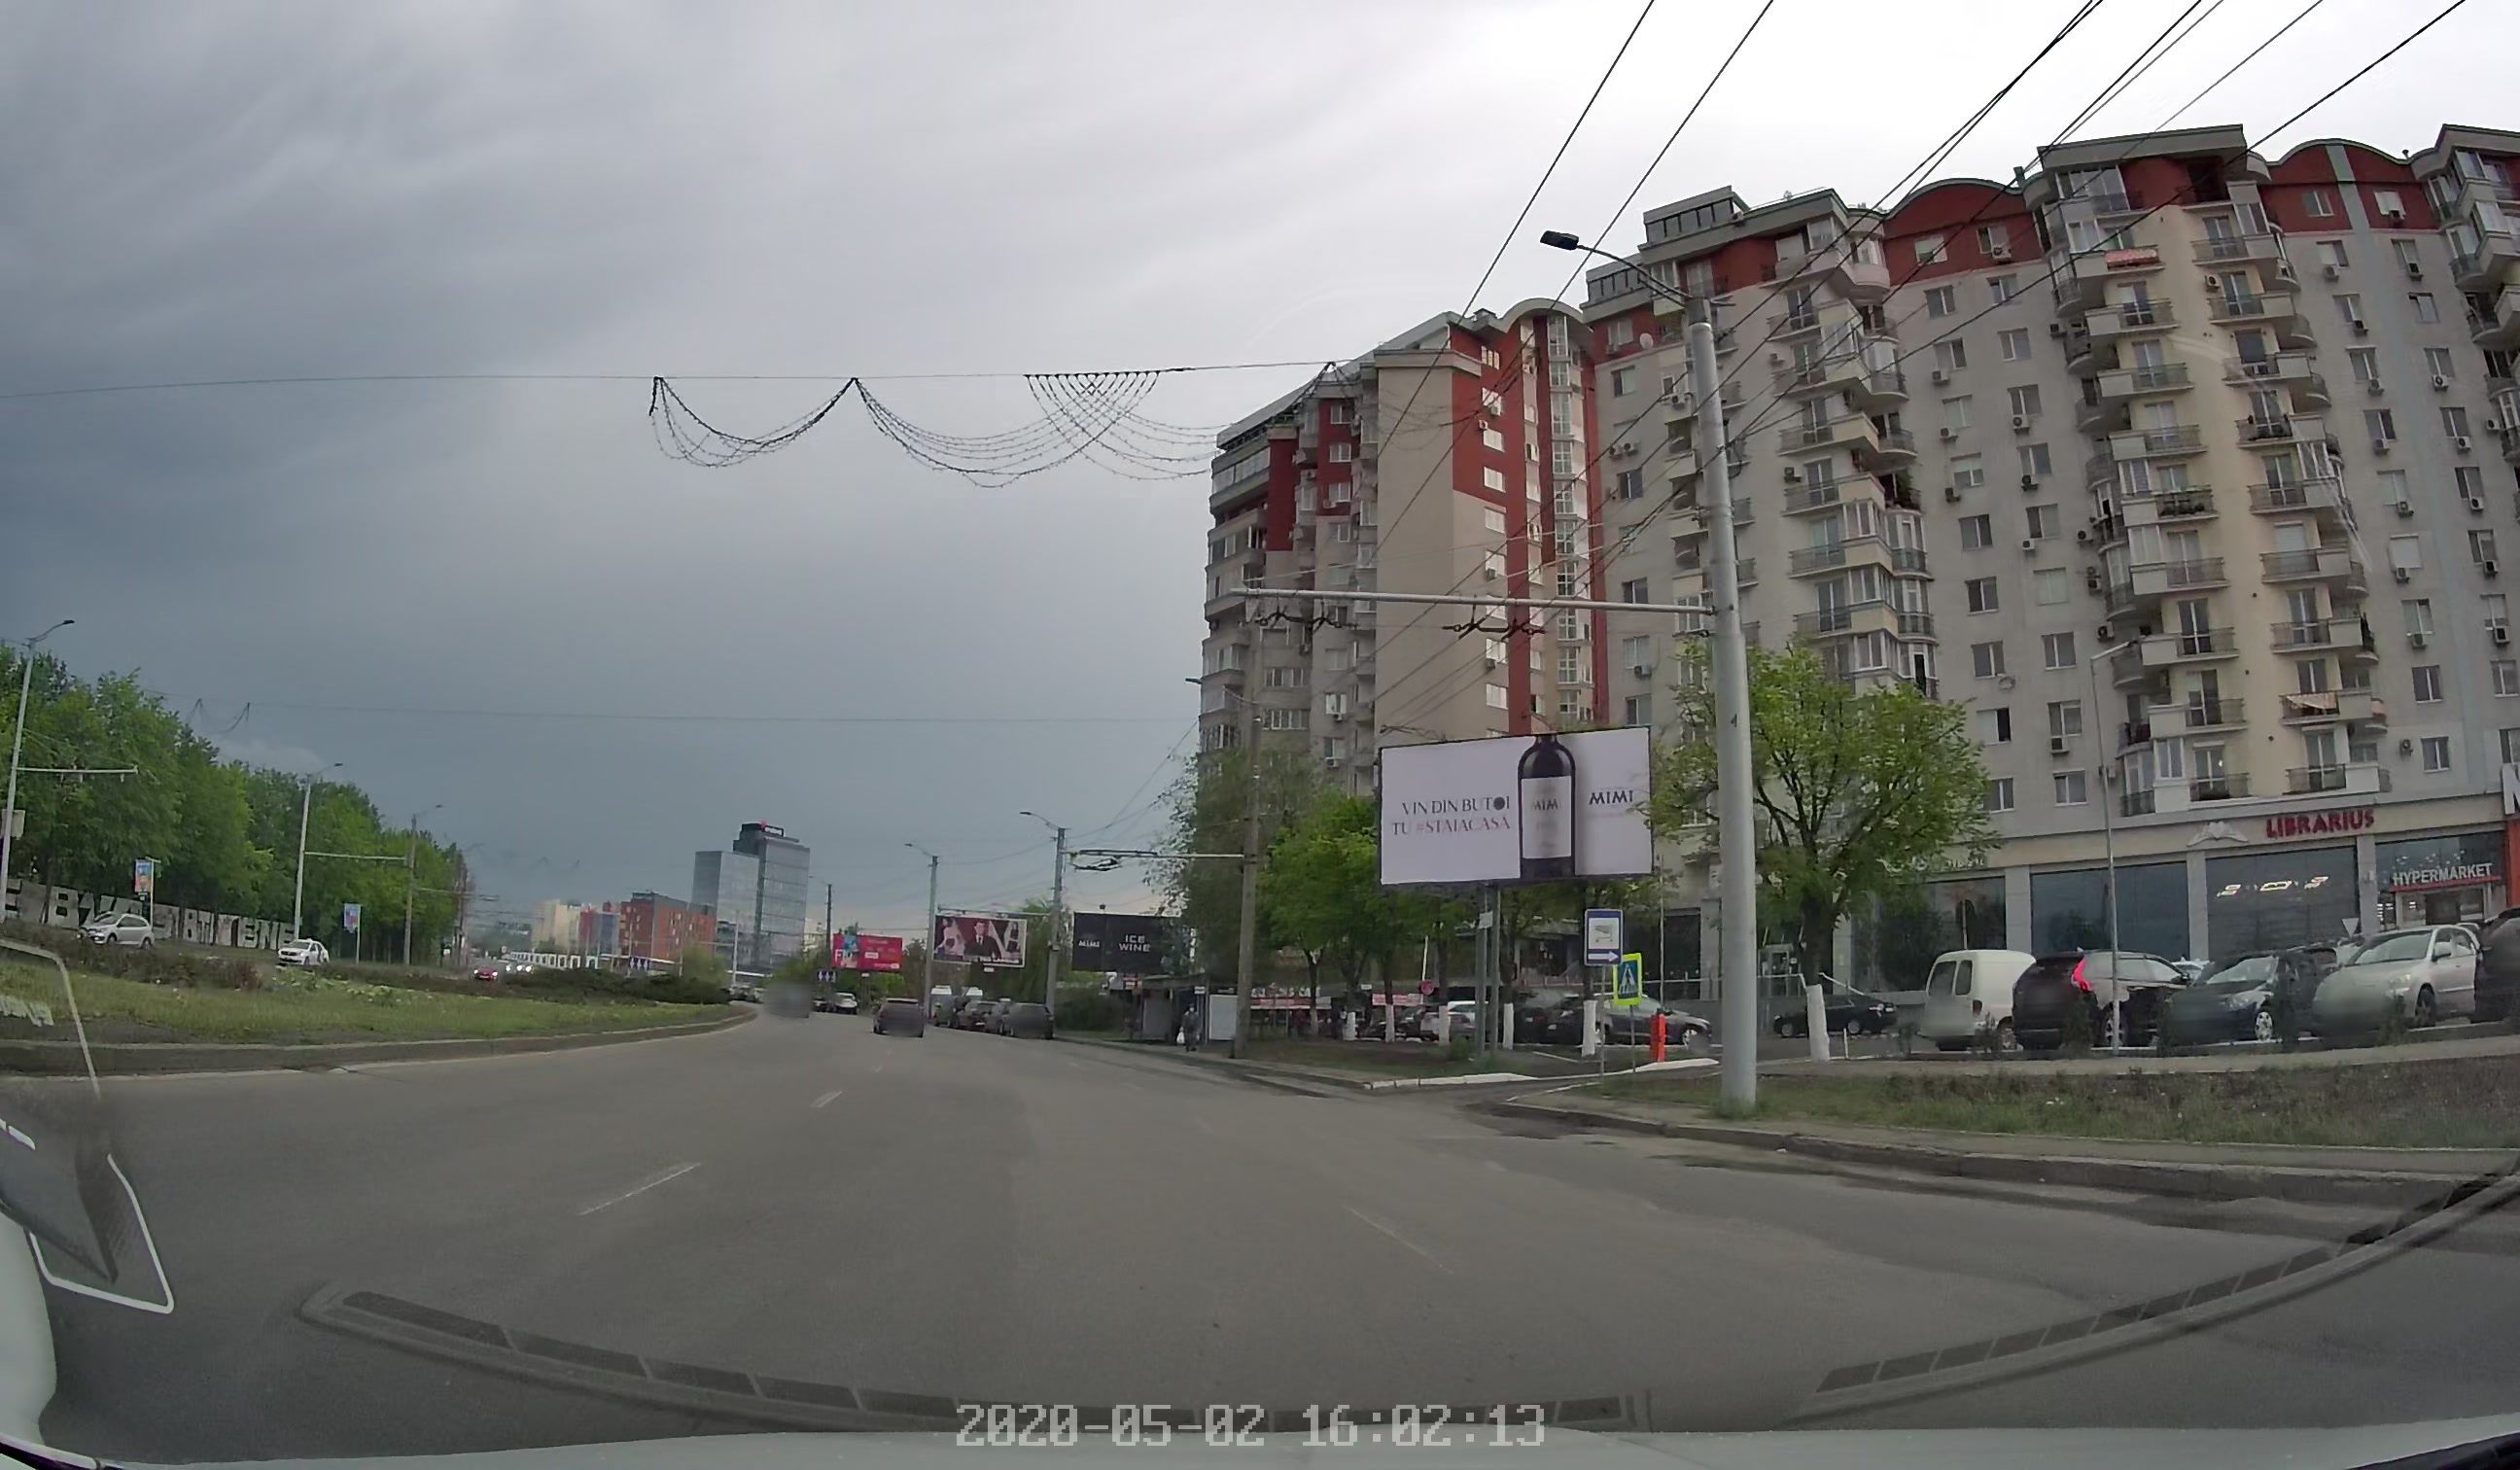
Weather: cloudy
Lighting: day
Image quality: good
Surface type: driving surface
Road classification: trunk
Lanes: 3
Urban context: urban centre
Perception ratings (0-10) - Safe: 1.49, Lively: 6.79, Beautiful: 1.76, Boring: 6.29, Depressing: 1.65, Wealthy: 0.66